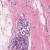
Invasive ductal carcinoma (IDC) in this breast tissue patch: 0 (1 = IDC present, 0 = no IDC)